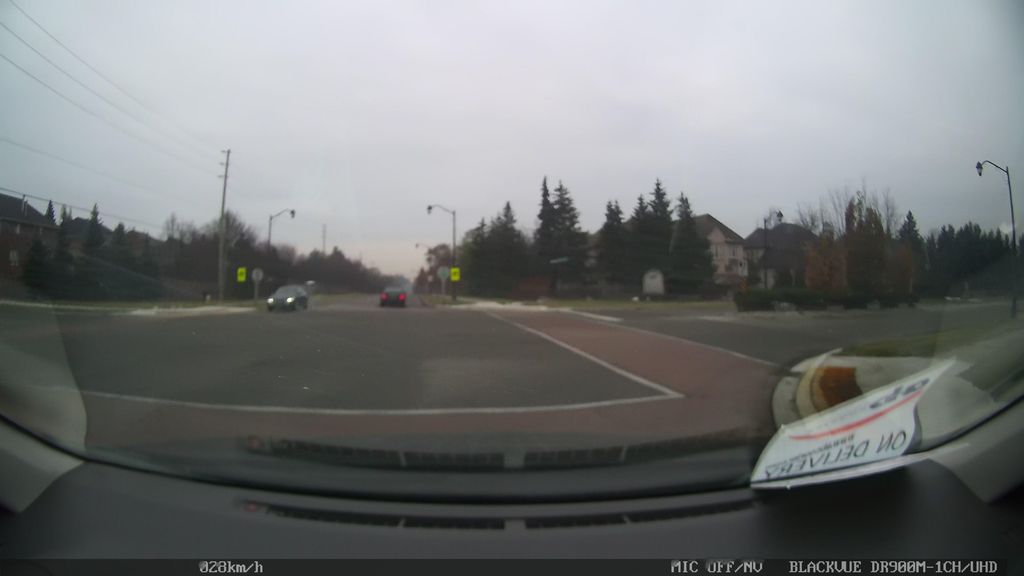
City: toronto